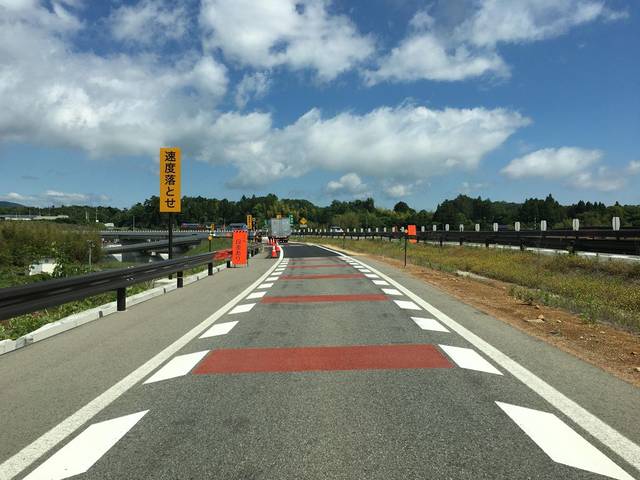
Region: Japan
Coordinates: 37.781, 140.902